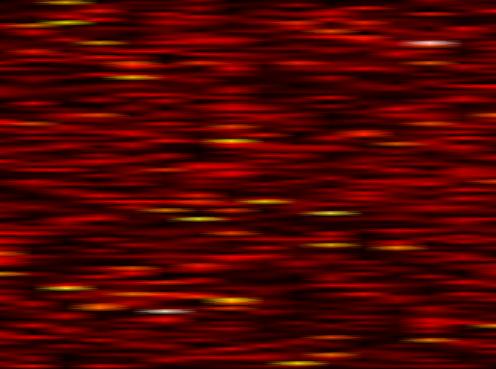
Label: WOLA